Question: I have run the Glassware starter project and been able to add cards to my timeline and see them on my glass hardware. That site url is:
<URL>
But when I go to the Mirror API Playground and follow the directions, authorizing and push the blue insert button, nothing gets inserted on Glass. I have waited as long as 12 hours and still nothing.
Further, something is being inserted as you can see in this API Console screen capture:

Does anyone have any suggestions, I have recreated my client id many times being very careful to include the javascript origin, I have tried making my client id set up look like the one in the cat demo project instructions. But no luck.
The playground gives no error and based on the console feedback I believe it is going somewhere just not to my glass hardware. Its supposed to insert into my glass hardware right? This is how we are supposed to test rendering of timeline items, correct?
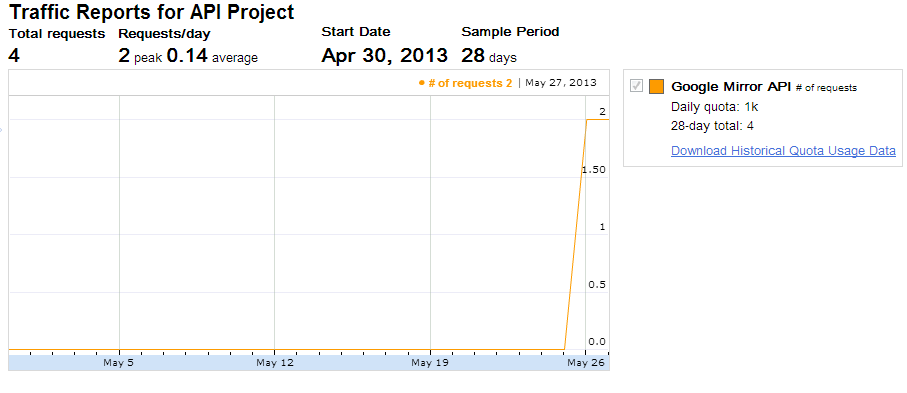
Answer: I don't know why, but this can no longer be reproduced. One suggestion from Alain was to always start fresh in a new incognito window and to be sure you are logged in as the same user the glass hardware is registered with. My working Client Id has two "Redirect URIs" and one "JavaScript origins".